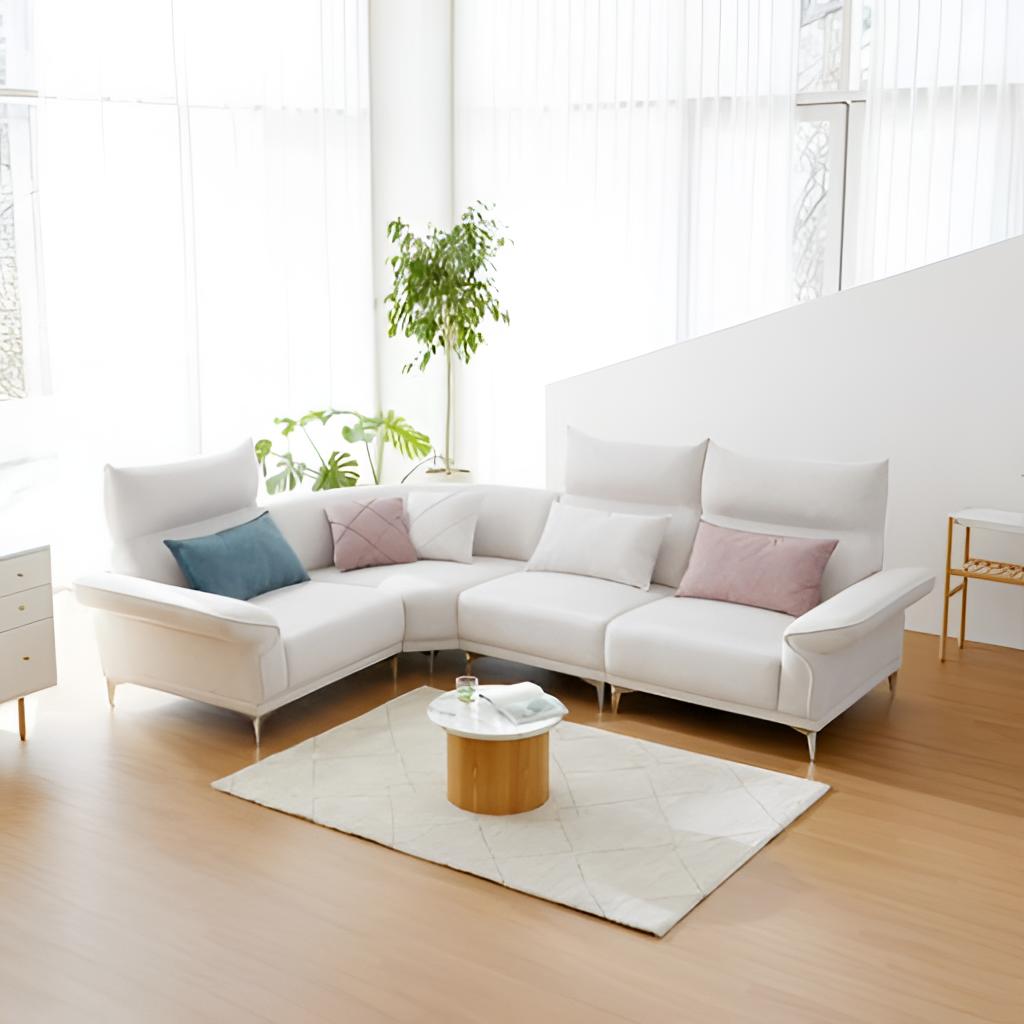
living room, white fabric sectional sofa, wood flooring, with plank pattern, white paint wallpaper, with solid pattern, contemporary